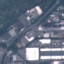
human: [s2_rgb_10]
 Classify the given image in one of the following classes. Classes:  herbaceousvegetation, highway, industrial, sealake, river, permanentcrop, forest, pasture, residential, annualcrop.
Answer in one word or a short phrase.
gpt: Industrial